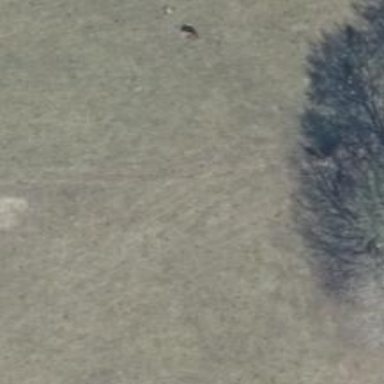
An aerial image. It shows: Grass track with grade4 surface.